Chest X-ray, PA view. Patient: 61 years old, sex F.
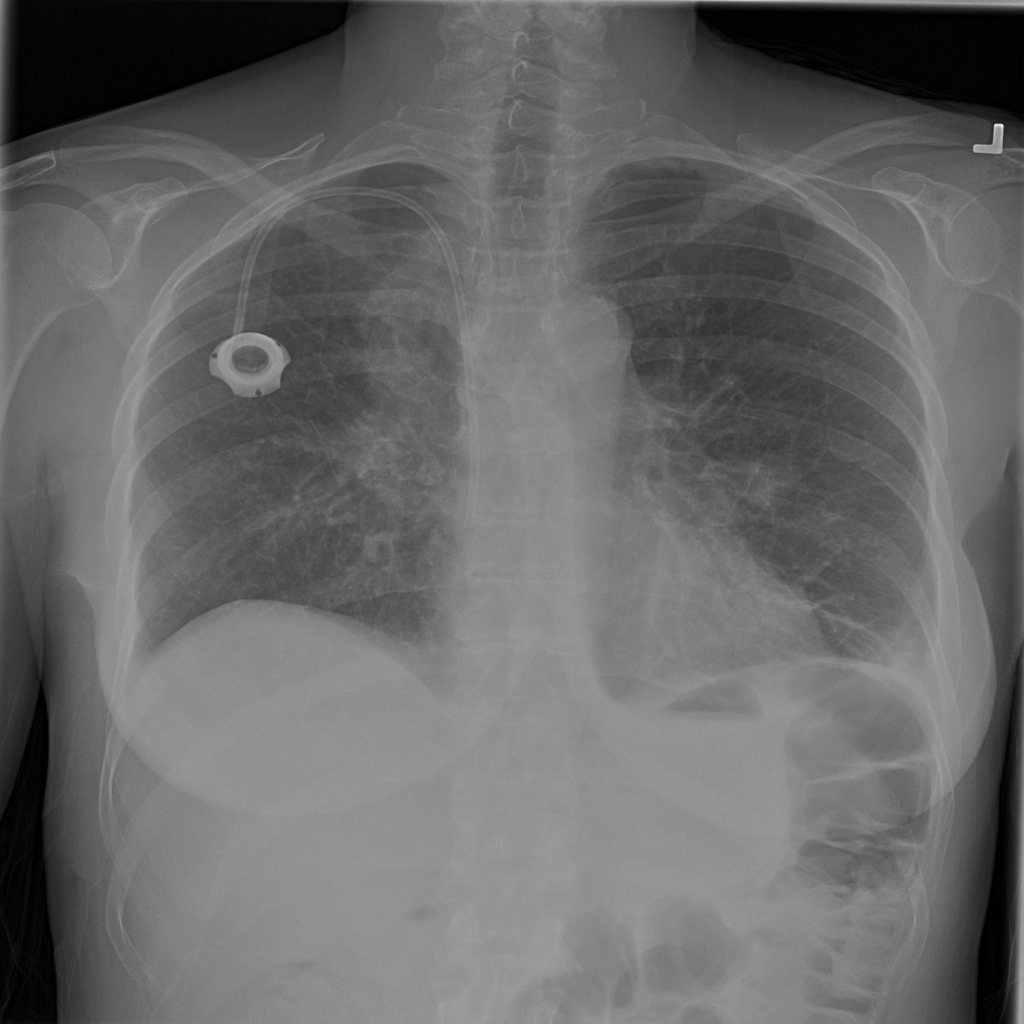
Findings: No Finding